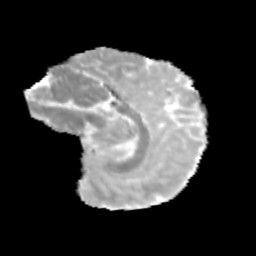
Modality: MD
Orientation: sagittal
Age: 12
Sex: male
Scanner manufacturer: siemens
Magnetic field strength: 3 T
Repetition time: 3.8 s
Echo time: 0.07 s